RGB frame:
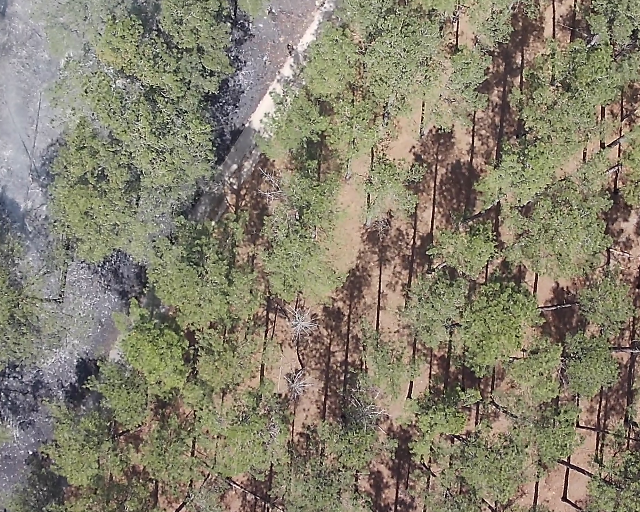
Thermal frame:
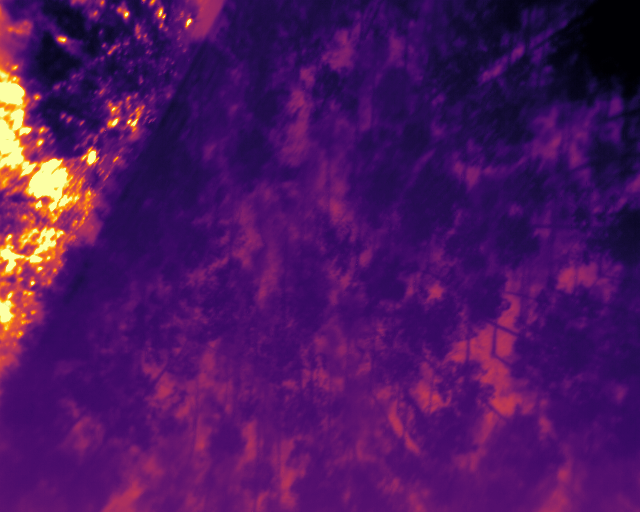
Captured: 2026-02-27 02:40:15
Pixels at or above 80 °C: 5599 (fraction of frame: 0.01709)